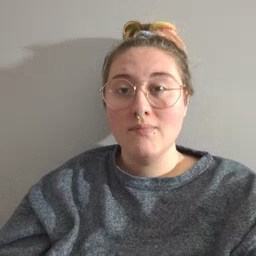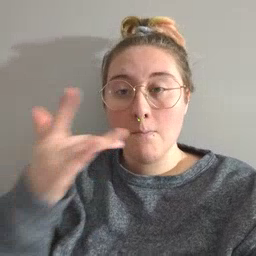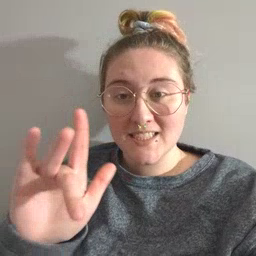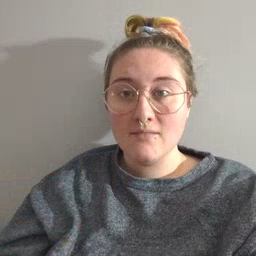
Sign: empty